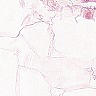
Metastatic tissue present: no